Question: I have a 'ListBox' filled with status of some work. To make it easier it's static, so contains pre-defined values. And I have three 'CheckBoxes': 'all', 'open' and 'closed'
What I want:

Using 'CheckedChanged' events to update other controls I'm generating endless loops.
'''
private void checkBox1_CheckedChanged(object sender, EventArgs e)
{
if(checkBox1.Checked)
{
checkBox2.Checked = true;
//etc.
}
//etc.
}
private void checkBox2_CheckedChanged(object sender, EventArgs e)
{
if(checkBox2.Checked && checkBox3.Checked)
{
checkBox1.Checked = true; //this immediately triggers checkBox1_CheckedChanged
//etc.
}
//etc.
}
'''
At this point it dies though I haven't event started to manage the 3rd 'checkBox' and the 'listBox'.
This is basically the same endless loop issue, but the other way around. If the user selects only the first three items in the 'listBox' I want none of the 'CheckBoxes' to be checked but the 'open'. This again triggers the 'CheckedChange' event, which sets the 'ListBox' selected items, which triggers 'SelectedIndexChanged'... and so on. How shall I break this?
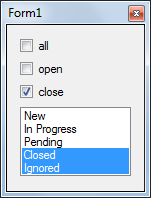
Answer: If you want to change the checked value without triggering the event simply remove the event handler and then re-apply it.
'''
checkBox1.CheckedChanged -= checkBox1_CheckedChanged;
checkBox1.Checked = true;
checkBox1.CheckedChanged += checkBox1_CheckedChanged;
'''
Apply this wherever you want to set Checked = true.